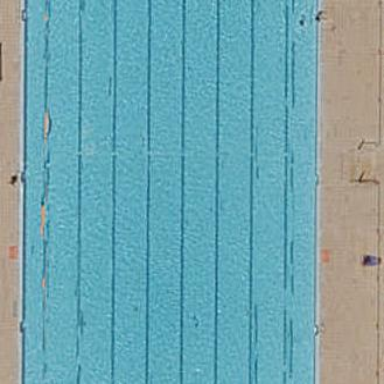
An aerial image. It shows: Swimming pool located in leisure land.